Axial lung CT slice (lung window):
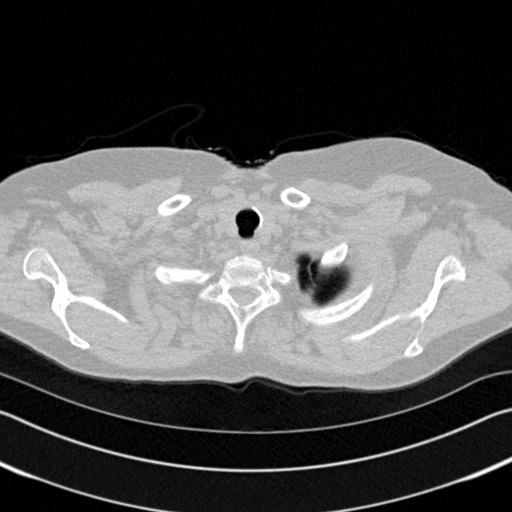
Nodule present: no